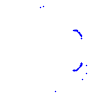
Particle: kaon